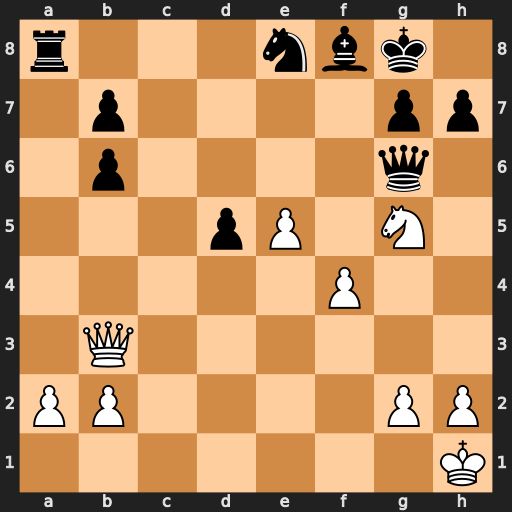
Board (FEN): r3nbk1/1p4pp/1p4q1/3pP1N1/5P2/1Q6/PP4PP/7K
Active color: w
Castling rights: -
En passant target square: -
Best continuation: Qxd5+ Kh8 Nf7+ Qxf7 Qxf7